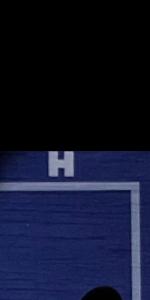
Label: Empty